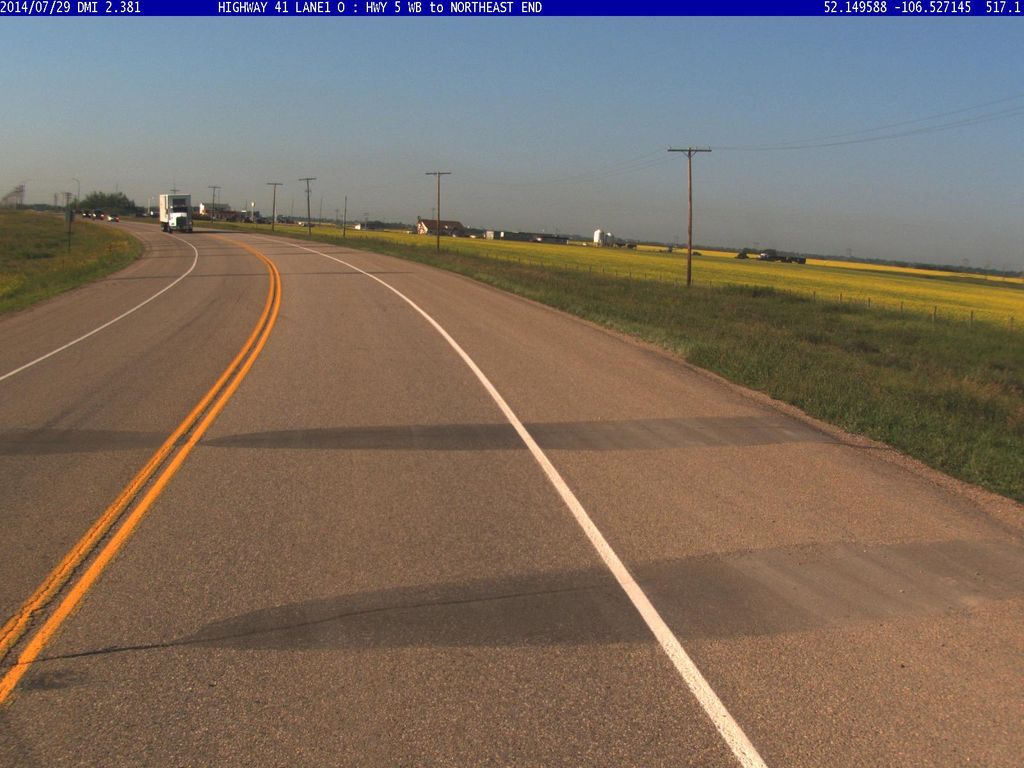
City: saskatoon